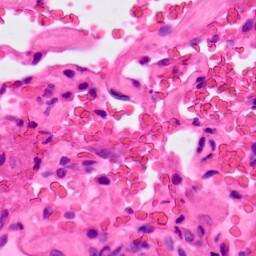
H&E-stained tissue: Lung